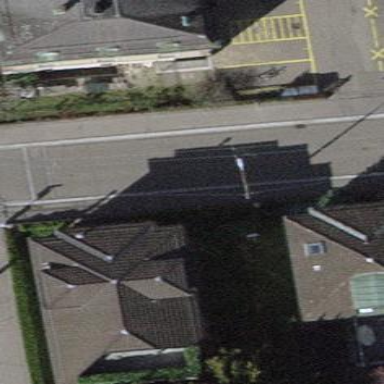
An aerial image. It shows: Detached building with hipped roof shape.